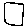
Label: square